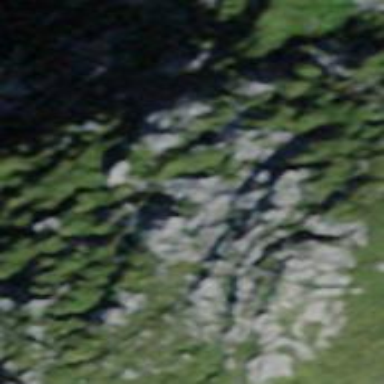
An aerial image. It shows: Natural cliff.